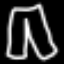
Label: pants